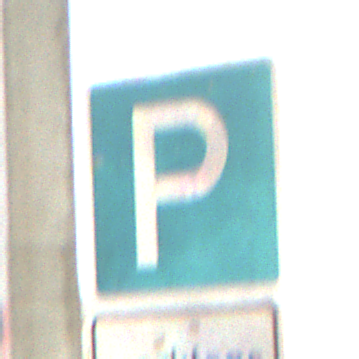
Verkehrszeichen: Parken
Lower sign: ZeitangabenMitBeschraenkungAufWochentage1
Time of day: MorningAfternoon
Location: Roofed (Suburban)
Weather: PartlyCloudy
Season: Winter
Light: Natural